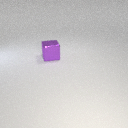
large purple metal cube